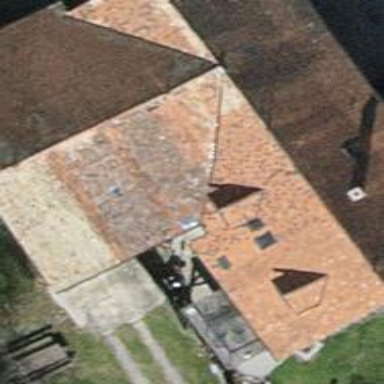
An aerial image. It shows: Detached building with gabled roof.